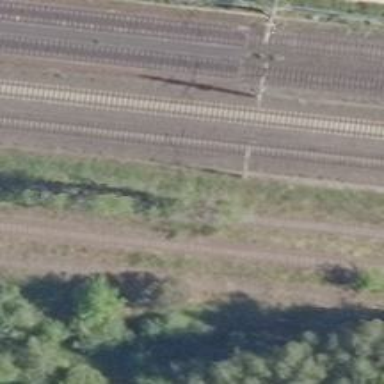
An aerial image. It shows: Milestone along the railway track with catenary mast.